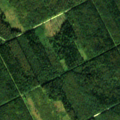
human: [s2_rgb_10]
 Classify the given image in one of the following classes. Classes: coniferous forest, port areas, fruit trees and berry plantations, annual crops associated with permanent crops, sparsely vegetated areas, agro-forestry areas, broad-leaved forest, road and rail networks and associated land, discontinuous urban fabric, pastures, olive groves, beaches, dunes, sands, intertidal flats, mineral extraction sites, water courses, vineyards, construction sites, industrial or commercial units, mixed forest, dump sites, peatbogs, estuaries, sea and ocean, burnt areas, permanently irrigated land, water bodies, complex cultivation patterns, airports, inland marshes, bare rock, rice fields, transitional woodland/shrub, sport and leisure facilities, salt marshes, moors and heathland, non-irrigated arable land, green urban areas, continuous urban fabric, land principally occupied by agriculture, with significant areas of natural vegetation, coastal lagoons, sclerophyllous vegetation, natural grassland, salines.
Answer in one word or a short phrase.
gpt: broad-leaved forest, mixed forest, transitional woodland/shrub